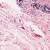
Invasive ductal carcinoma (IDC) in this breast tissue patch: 0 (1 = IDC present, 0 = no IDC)